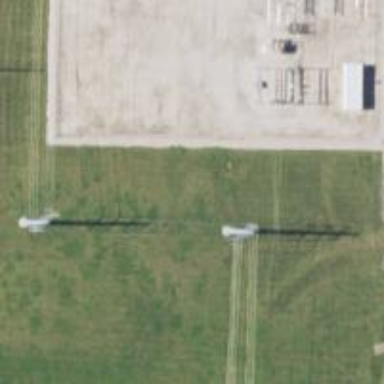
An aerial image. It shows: Power tower.